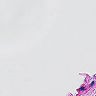
Metastatic tissue present: no